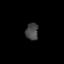
Tissue: prostate
Cell type: Epithelial cells
Senescence score: 0.3206
Nuclear area (px): 211
Mean DAPI intensity: 69.37